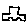
Label: car